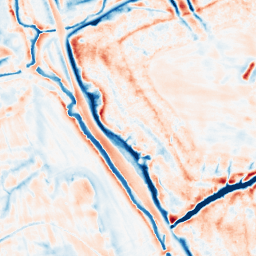
Category: edge_preserving
Decomposition family: bilateral
Decomposition parameters: d: 21
sigma_color: 50
sigma_space: 150
Upsampling method: cubic_mitchell
Upsampling parameters: scale: 2
Upsampling scale: 2